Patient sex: F
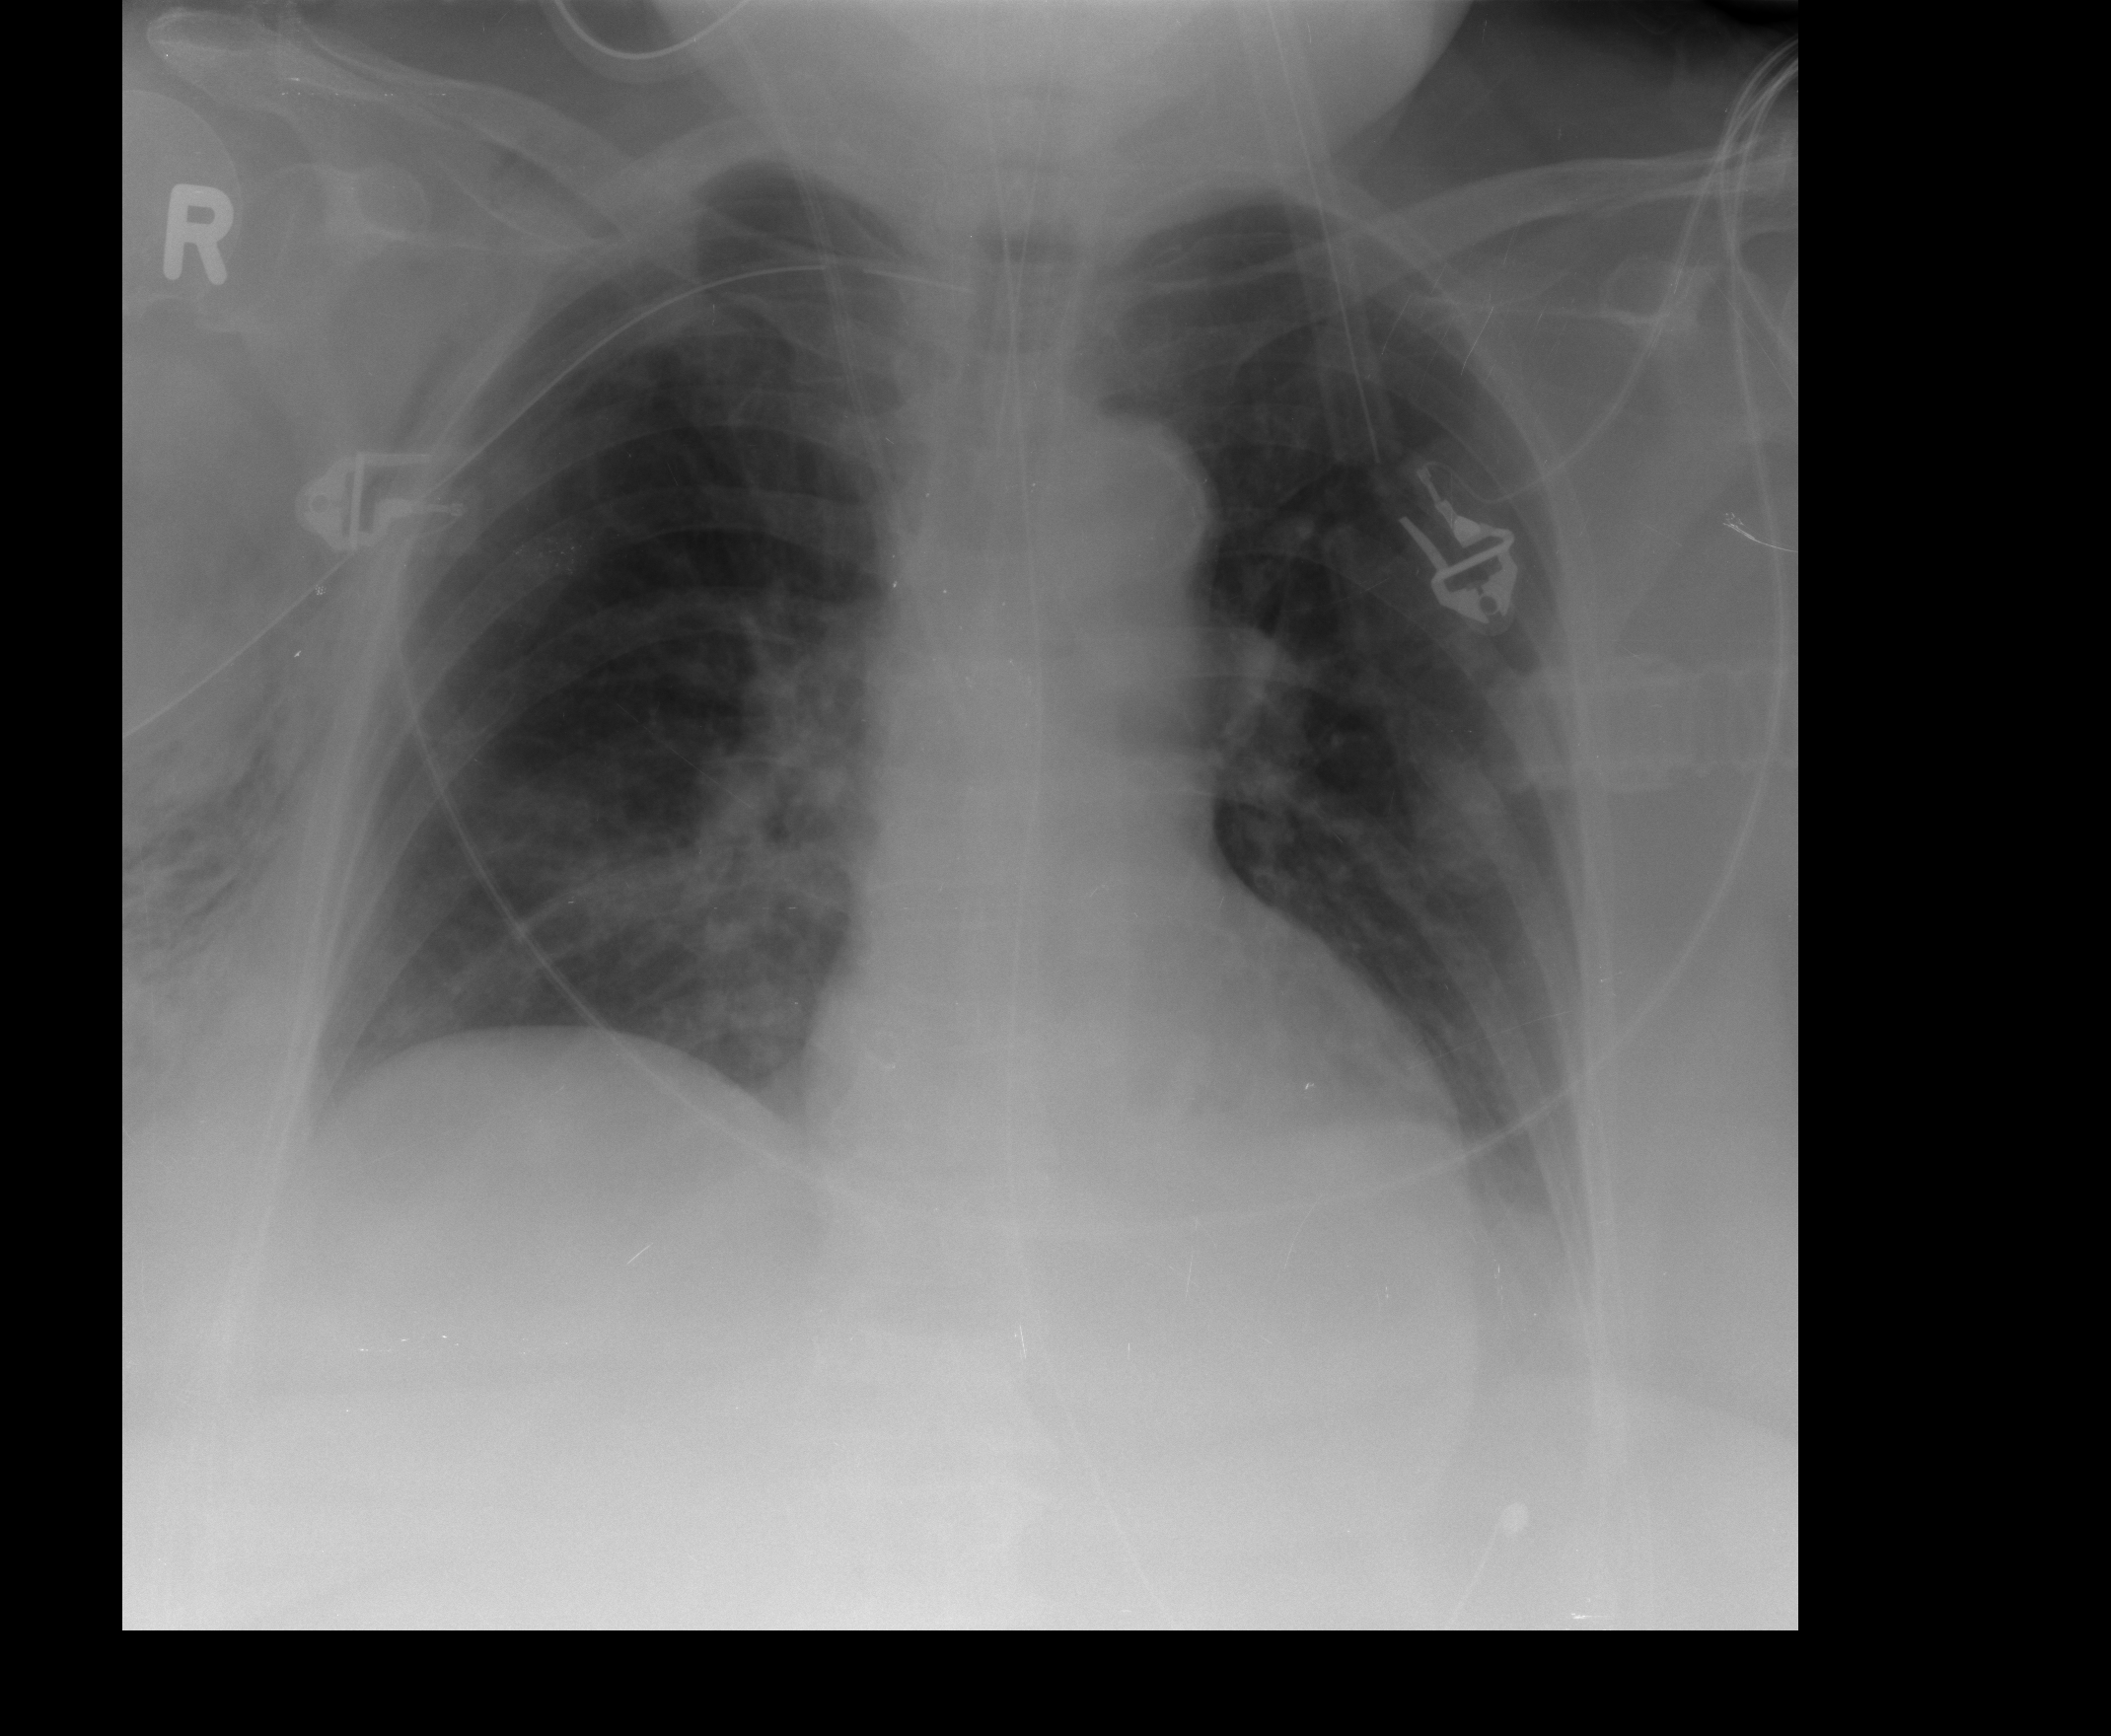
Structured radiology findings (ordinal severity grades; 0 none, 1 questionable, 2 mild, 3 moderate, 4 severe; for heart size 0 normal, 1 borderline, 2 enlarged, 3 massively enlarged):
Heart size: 0
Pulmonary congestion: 0
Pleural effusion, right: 0
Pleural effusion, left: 0
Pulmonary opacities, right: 0
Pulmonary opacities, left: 0
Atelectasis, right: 2
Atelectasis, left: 0